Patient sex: M
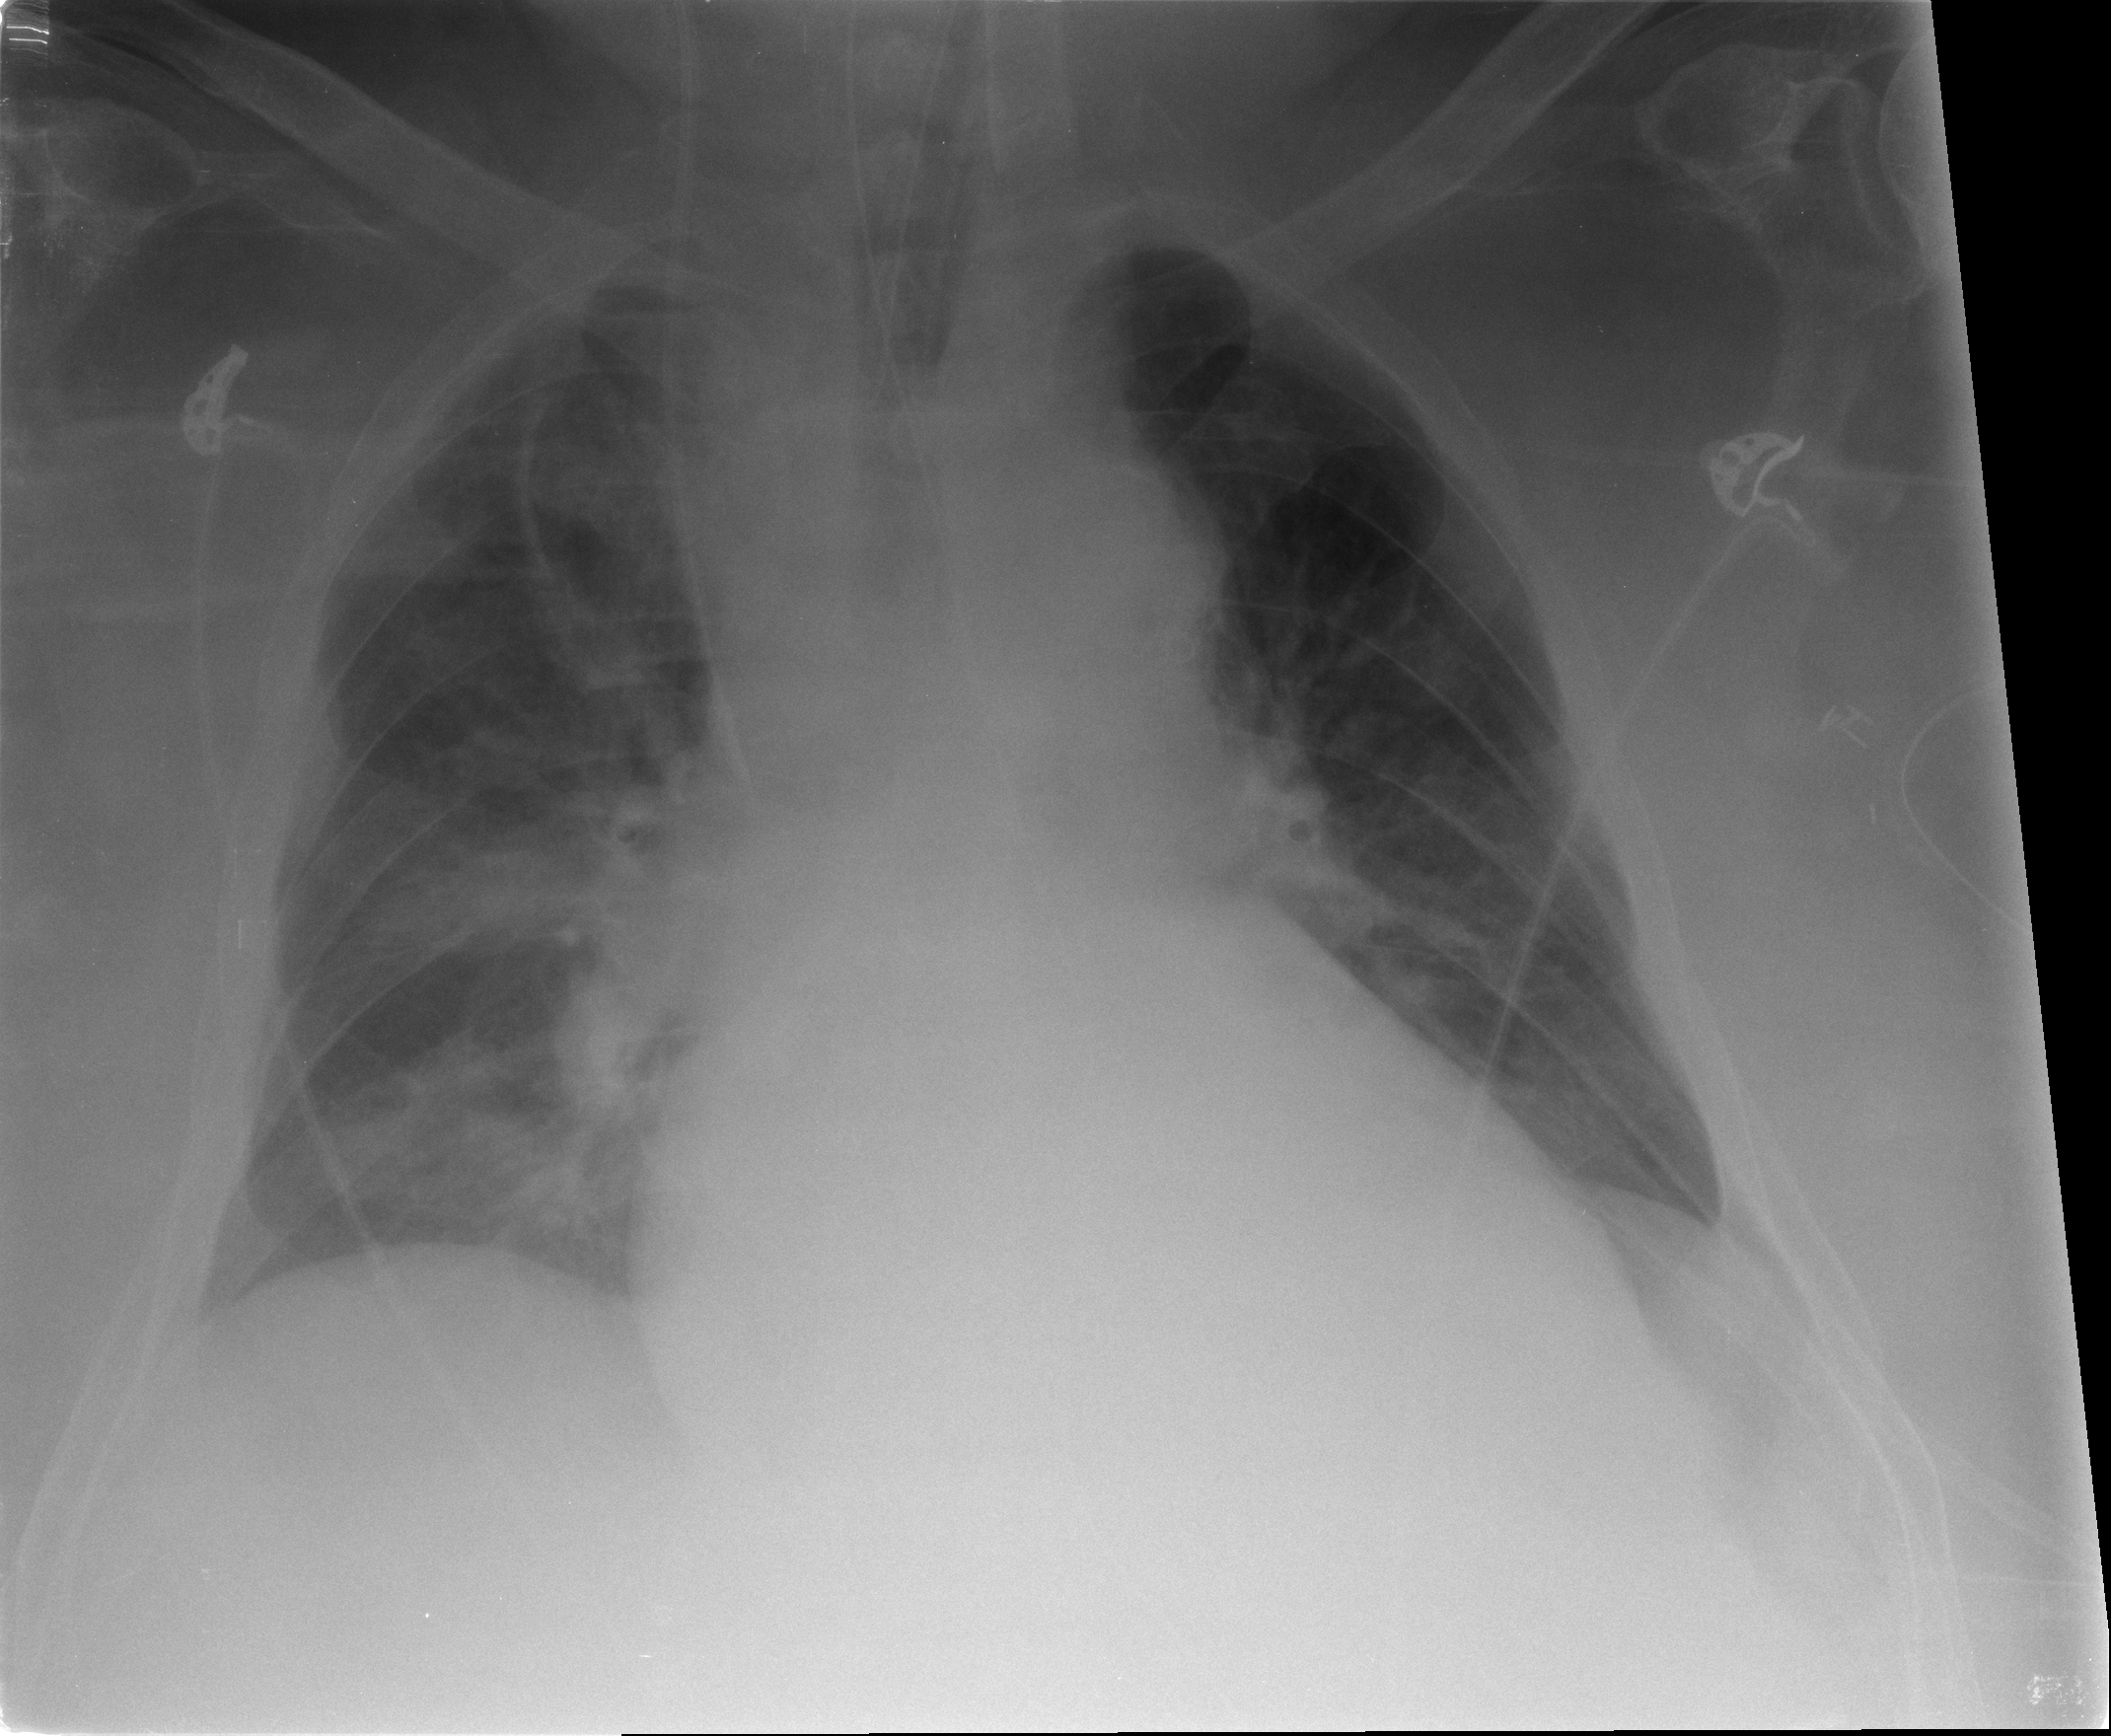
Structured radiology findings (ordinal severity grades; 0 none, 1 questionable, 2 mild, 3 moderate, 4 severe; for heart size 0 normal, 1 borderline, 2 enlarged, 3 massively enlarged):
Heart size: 2
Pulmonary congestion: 2
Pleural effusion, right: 0
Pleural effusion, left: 0
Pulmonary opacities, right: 3
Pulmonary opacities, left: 1
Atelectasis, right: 2
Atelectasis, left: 2